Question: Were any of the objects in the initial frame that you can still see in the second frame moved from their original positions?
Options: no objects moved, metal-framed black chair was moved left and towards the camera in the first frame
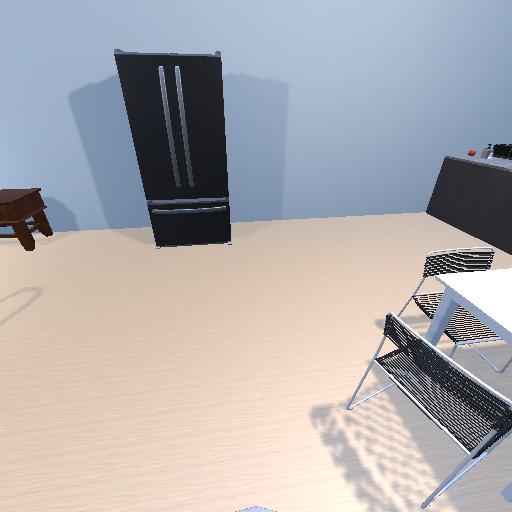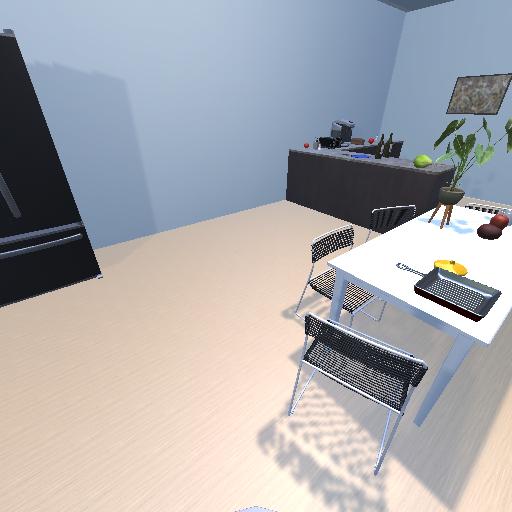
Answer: no objects moved